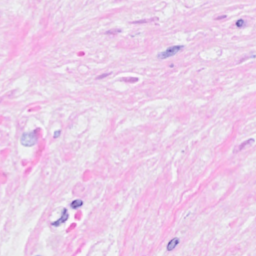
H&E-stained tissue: Breast